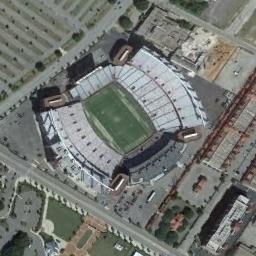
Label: stadium